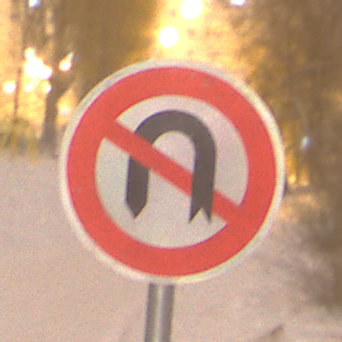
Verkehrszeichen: VerbotWenden
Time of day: Night
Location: Outdoor (Urban)
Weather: Overcast
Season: Winter
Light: Artificial